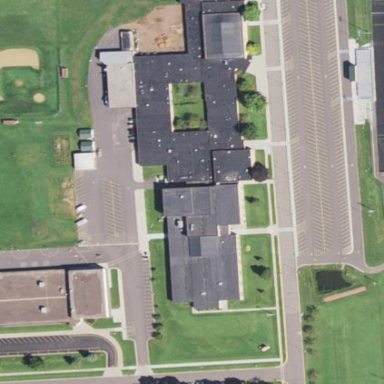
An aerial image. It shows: School.